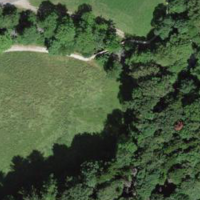
EUNIS habitat code: 41
Species observed at this site:
Cornus sanguinea